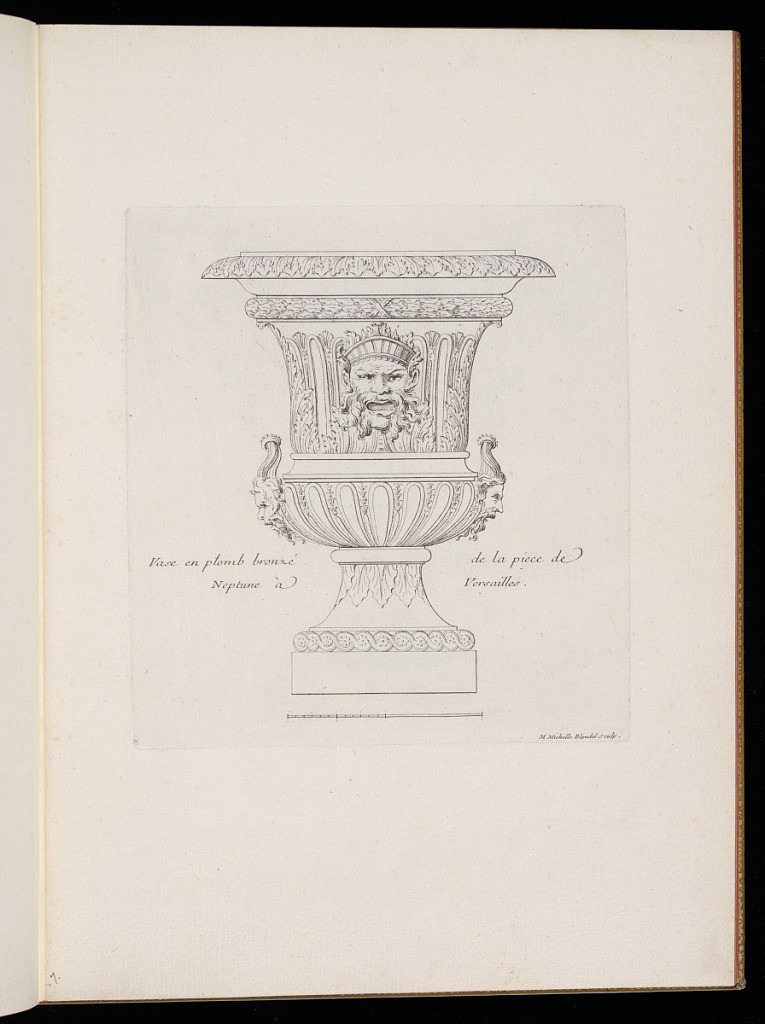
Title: Vase en plomb bronzé de la piece de Neptune à Versailles
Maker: Marie Michelle Blondel, French, active mid 18th century
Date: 1744–56
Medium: Etching on laid paper
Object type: Print
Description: Design for a vase from Neptune's Fountain at Versailles. The vase is decorated with acanthus and laurel leaf ornament and friezes with an open-mouthed mascaron in the middle and two smaller mascarons on the sides of the vase. The description is lettered on either side of the foot, with a scale below. The plate is signed.